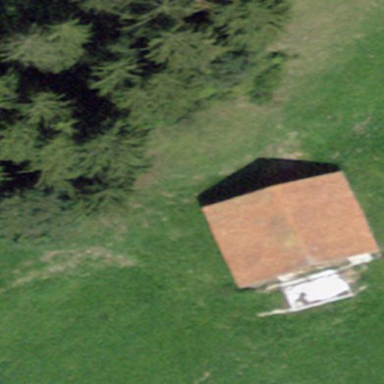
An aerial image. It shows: Rural barn.